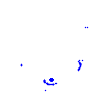
Particle: proton